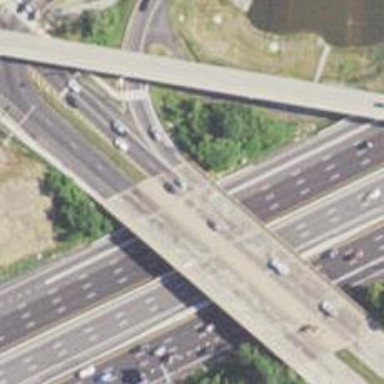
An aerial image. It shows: Primary highway crossing over bridge.